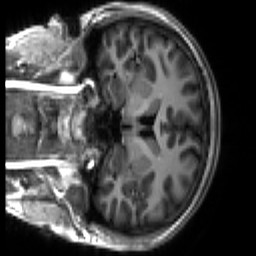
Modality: T1w
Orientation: coronal
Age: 19
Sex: male
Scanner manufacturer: siemens
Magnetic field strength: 3 T
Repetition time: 2.3 s
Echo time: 0.00267 s